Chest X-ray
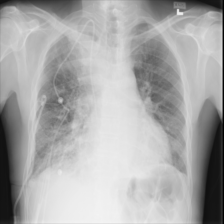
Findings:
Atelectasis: negative
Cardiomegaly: negative
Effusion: positive
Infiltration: negative
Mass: negative
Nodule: negative
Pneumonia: negative
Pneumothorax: positive
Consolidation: negative
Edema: negative
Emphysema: negative
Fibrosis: negative
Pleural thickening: negative
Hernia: negative